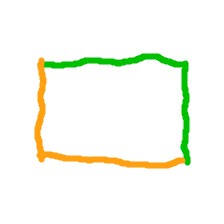
Shape: rectangle